Question: I'm having a weird issue in my TFS user stories (Kanban). The stack rank are apparently increasing automatically, as if the user is doing it (see screenshot).
Why does it happen and how can I disable this behavior?

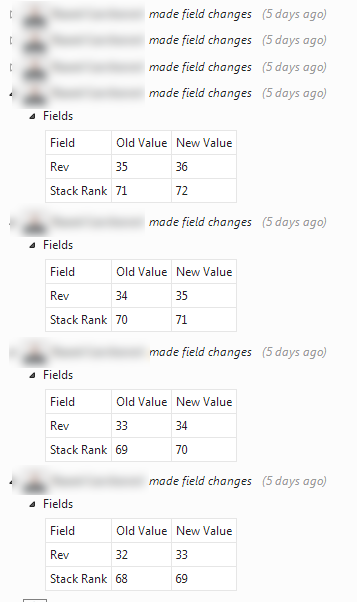
Answer: It's a result of moving user stories on the Backlog tab. Each time you drag and drop a user story up or down the backlog, its Stack Rank gets updated automatically to reflect its change in priority related to other user stories.